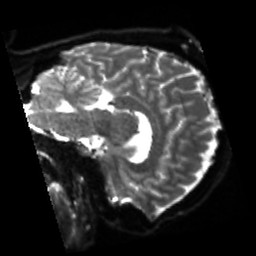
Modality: sbref
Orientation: sagittal
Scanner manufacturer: siemens
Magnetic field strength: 3 T
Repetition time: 4 s
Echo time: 0.0594 s